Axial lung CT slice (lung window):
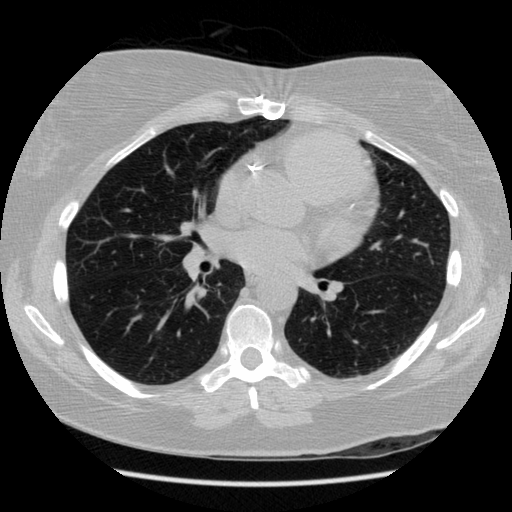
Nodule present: no